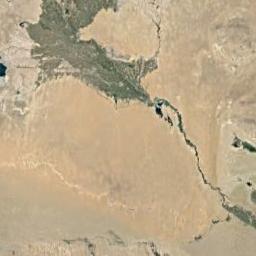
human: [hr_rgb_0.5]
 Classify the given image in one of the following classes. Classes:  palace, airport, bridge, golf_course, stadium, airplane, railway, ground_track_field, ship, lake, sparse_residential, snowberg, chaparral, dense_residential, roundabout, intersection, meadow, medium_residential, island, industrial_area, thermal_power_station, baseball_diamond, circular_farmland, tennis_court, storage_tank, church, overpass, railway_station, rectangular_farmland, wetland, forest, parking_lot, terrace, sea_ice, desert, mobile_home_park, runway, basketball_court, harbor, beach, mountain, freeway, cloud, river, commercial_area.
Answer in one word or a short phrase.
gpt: desert